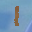
Label: 1